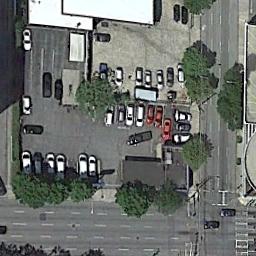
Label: parking_lot